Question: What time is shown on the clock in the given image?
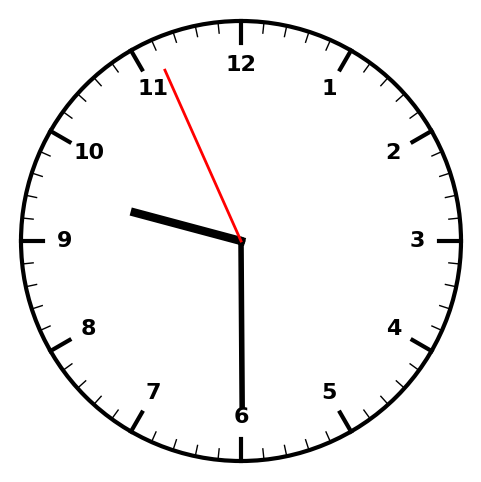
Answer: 09:29:56